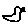
Label: bird